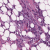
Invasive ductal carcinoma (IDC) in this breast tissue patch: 1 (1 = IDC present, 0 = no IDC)